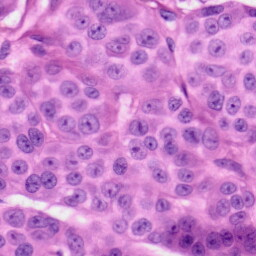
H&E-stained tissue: Skin